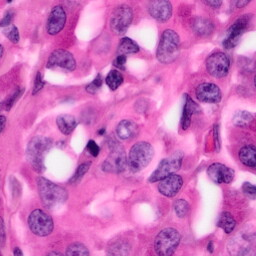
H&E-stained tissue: Pancreatic